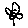
Label: flower